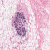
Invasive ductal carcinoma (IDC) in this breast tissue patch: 0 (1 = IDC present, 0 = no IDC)